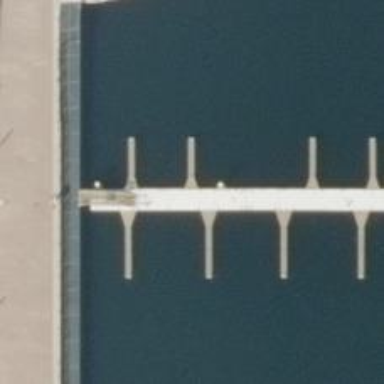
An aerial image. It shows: Man-made pier.